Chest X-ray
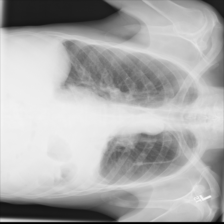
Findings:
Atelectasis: negative
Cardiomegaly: negative
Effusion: positive
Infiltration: negative
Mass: negative
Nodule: negative
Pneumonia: negative
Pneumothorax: negative
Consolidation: negative
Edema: negative
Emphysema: negative
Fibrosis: negative
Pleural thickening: negative
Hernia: negative